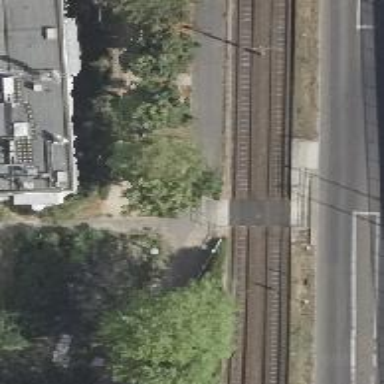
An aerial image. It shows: Uncontrolled tram crossing.